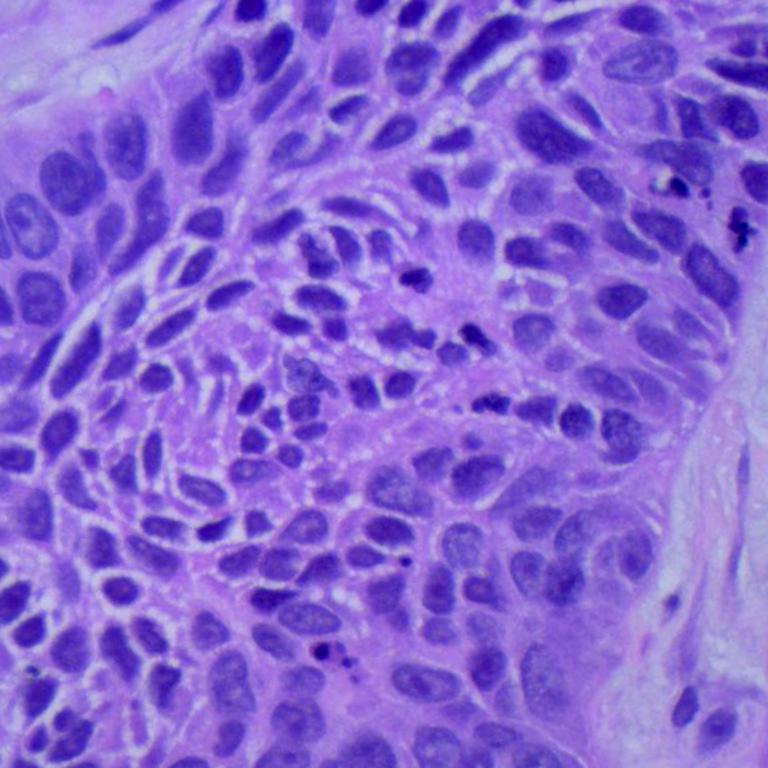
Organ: lung
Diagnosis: squamous carcinomas